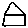
Label: house